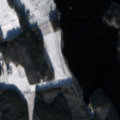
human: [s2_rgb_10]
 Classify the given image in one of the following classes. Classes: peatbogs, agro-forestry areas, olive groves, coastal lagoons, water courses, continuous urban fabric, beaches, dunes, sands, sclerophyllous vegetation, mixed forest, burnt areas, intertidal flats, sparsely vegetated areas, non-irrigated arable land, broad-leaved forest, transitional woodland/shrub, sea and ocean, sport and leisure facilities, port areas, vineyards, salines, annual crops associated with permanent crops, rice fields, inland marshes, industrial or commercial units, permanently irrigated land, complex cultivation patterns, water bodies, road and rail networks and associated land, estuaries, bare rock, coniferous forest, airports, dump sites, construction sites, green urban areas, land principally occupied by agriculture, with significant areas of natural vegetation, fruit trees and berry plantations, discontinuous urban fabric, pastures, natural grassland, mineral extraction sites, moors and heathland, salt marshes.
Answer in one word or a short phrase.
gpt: non-irrigated arable land, land principally occupied by agriculture, with significant areas of natural vegetation, coniferous forest, mixed forest, water bodies